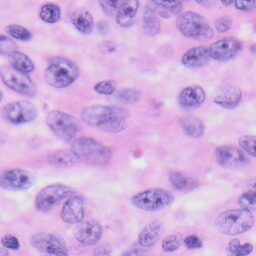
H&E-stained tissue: Skin